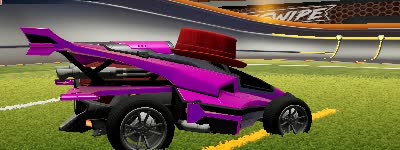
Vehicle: aftershock